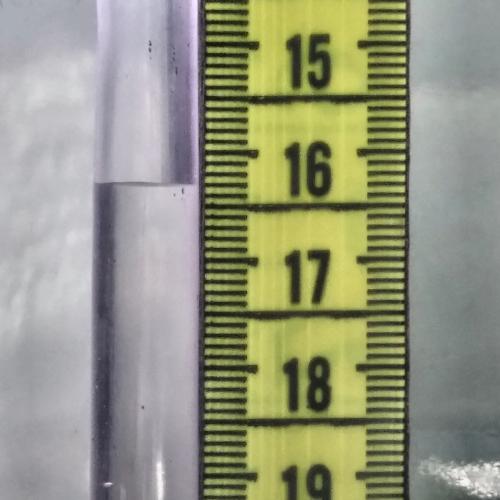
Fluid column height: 16.3 cm